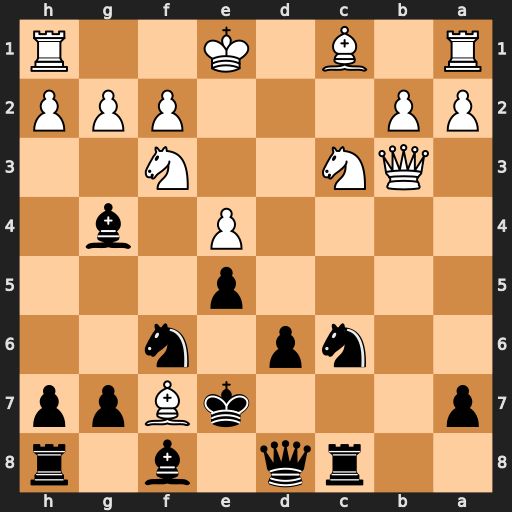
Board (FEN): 2rq1b1r/p3kBpp/2np1n2/4p3/4P1b1/1QN2N2/PP3PPP/R1B1K2R
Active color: b
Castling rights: KQ
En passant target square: -
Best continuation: Na5 Nd5+ Kxf7